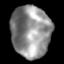
Tissue: lung
Cell type: T cells
Senescence score: 0.2124
Nuclear area (px): 1994
Mean DAPI intensity: 142.72